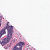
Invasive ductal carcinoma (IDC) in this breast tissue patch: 0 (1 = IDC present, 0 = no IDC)